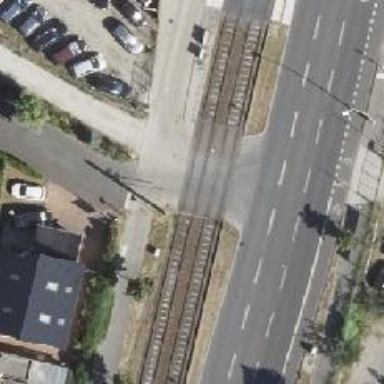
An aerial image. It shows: Uncontrolled tram level crossing.